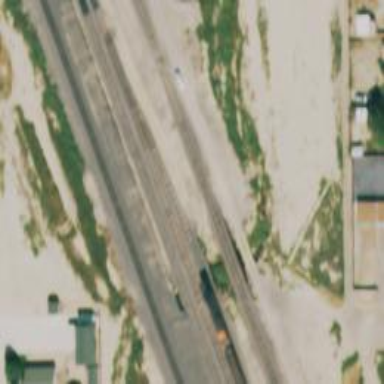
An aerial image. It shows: Railway siding with rails.